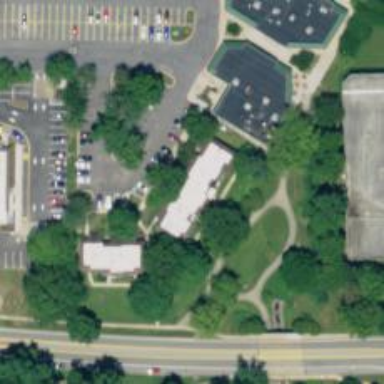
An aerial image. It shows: Veterinary facility.